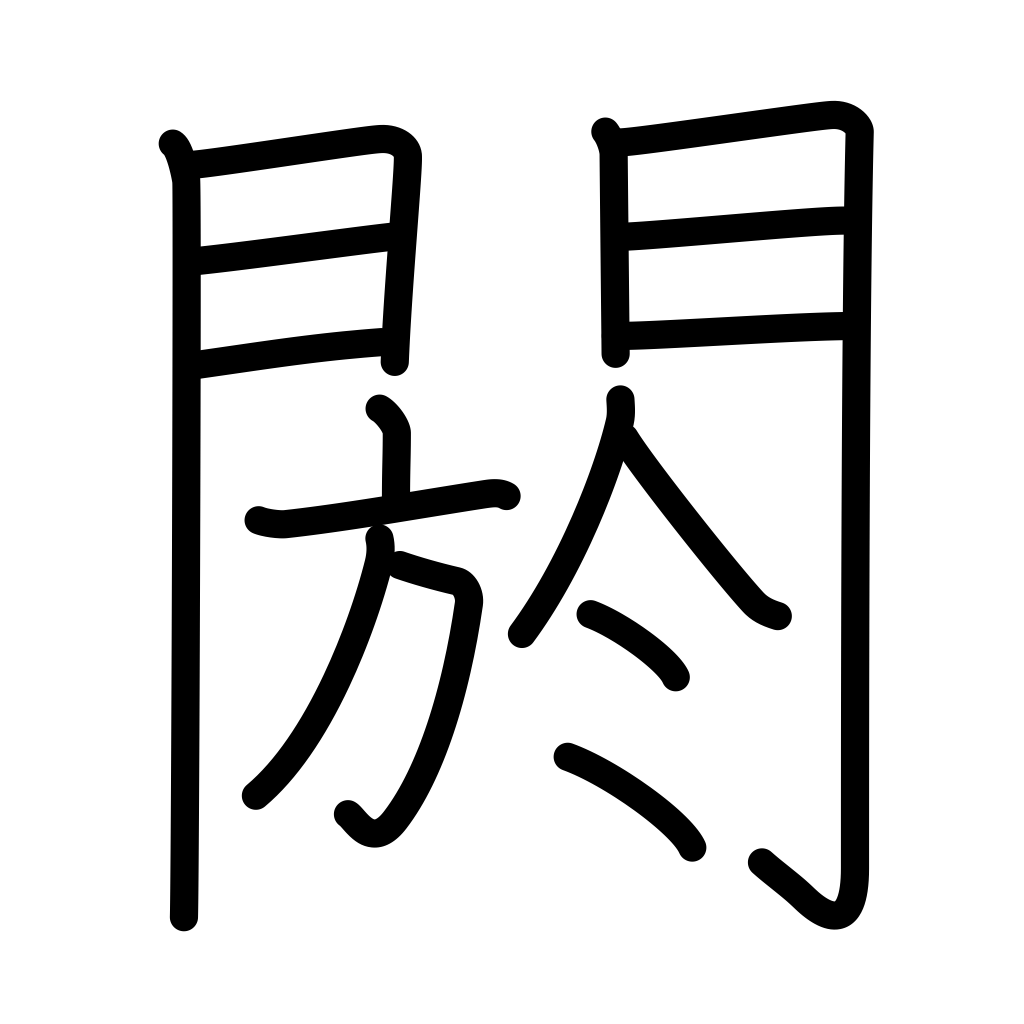
Meaning: obstruct, conceal